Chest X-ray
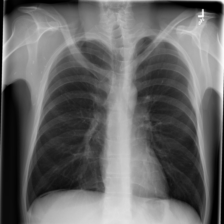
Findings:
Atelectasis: negative
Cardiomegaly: negative
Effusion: negative
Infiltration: negative
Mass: negative
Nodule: negative
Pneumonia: negative
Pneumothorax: negative
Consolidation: negative
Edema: negative
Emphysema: negative
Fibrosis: negative
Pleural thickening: negative
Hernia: negative